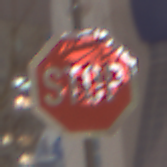
Verkehrszeichen: Stop
Umgebung: Outdoor, Urban
Tageszeit: Night
Wetter: Overcast
Licht: Artificial
Jahreszeit: Winter
Kontrast: MediumContrast